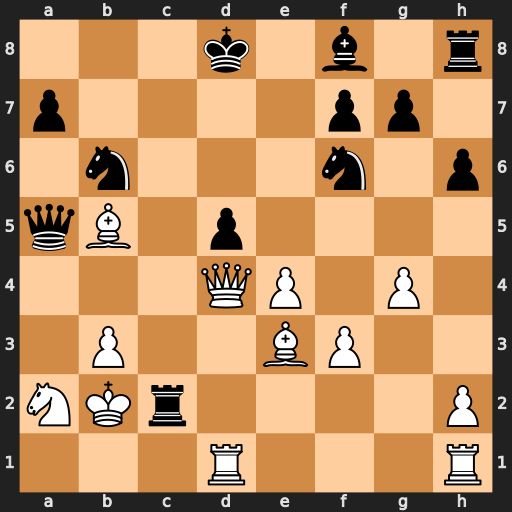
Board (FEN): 3k1b1r/p4pp1/1n3n1p/qB1p4/3QP1P1/1P2BP2/NKr4P/3R3R
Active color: w
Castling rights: -
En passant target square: -
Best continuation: Kxc2 Qxa2+ Qb2 Qxb2+ Kxb2